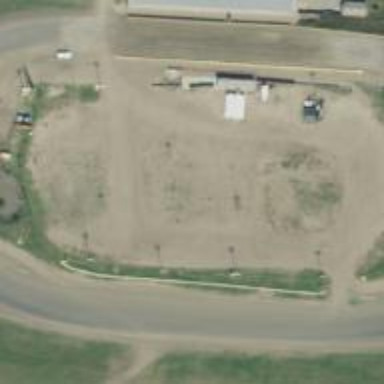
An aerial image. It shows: Raceway for motor sports.